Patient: sex F, age 68
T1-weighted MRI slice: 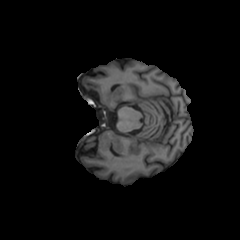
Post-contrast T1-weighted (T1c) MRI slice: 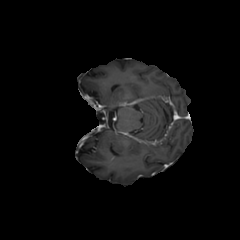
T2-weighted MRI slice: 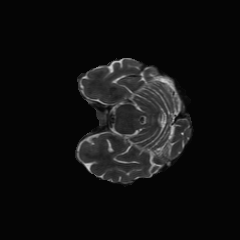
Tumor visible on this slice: no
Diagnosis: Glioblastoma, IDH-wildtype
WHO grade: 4